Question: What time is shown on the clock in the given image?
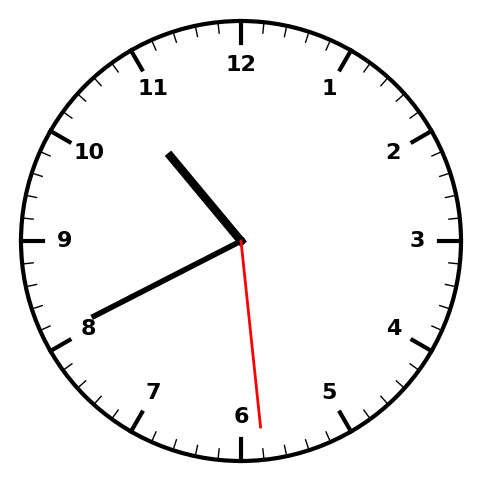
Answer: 10:40:29